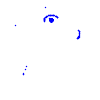
Particle: electron